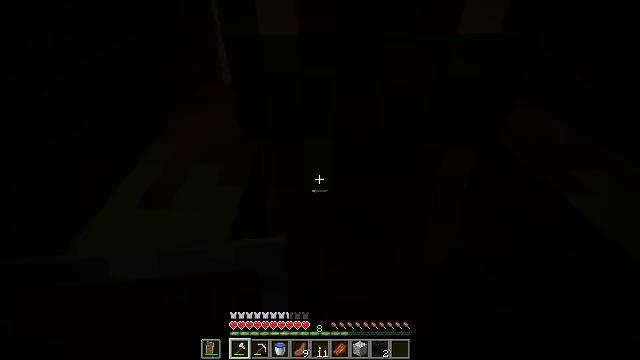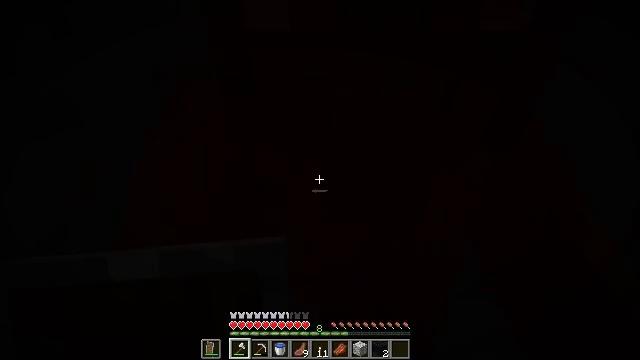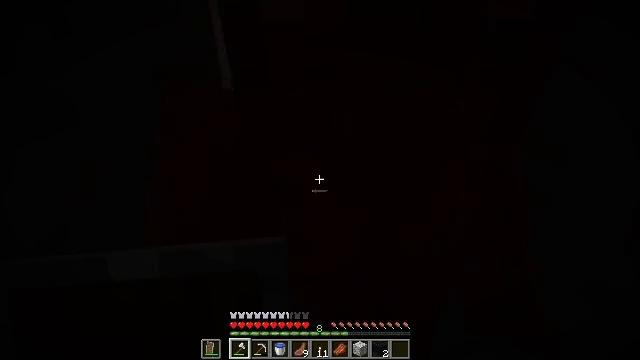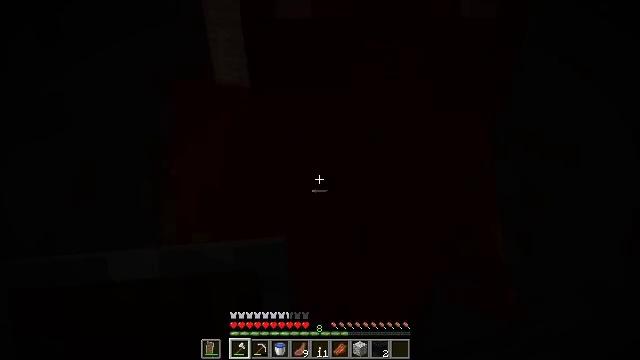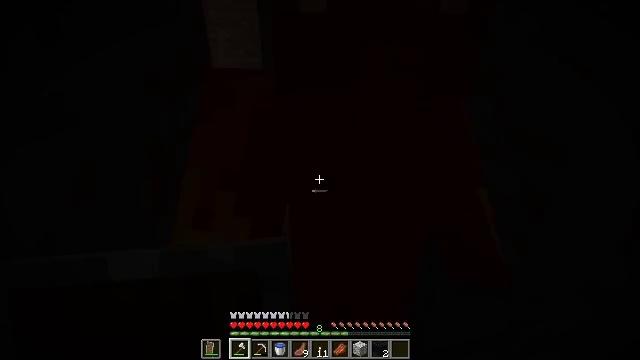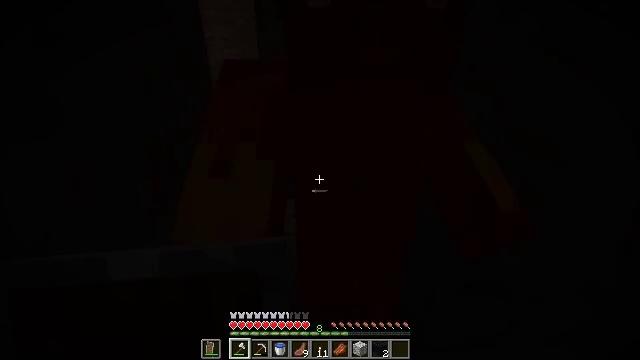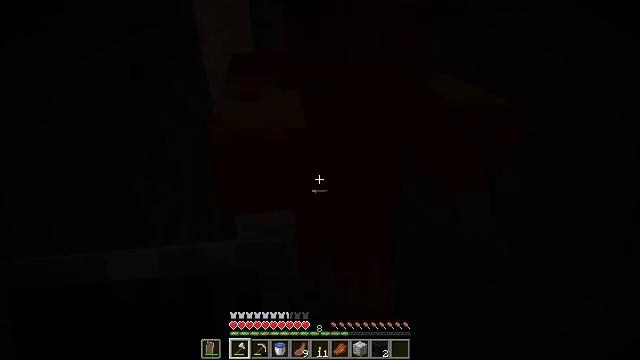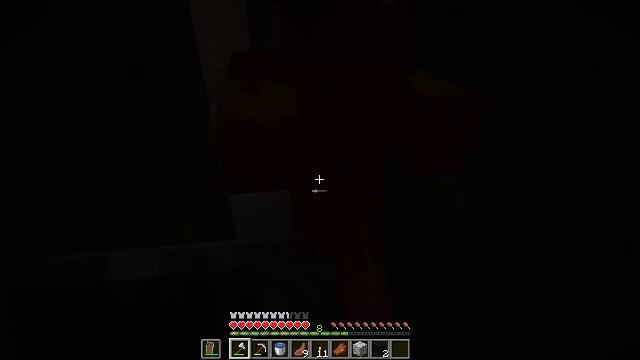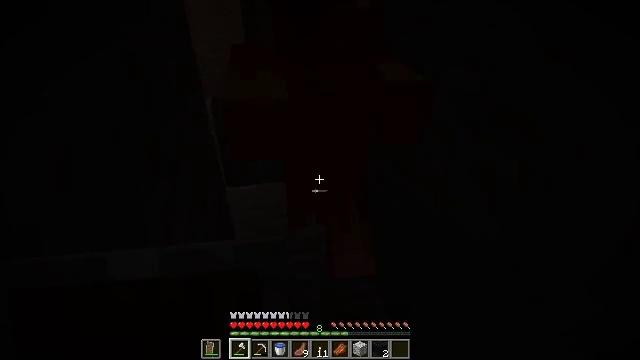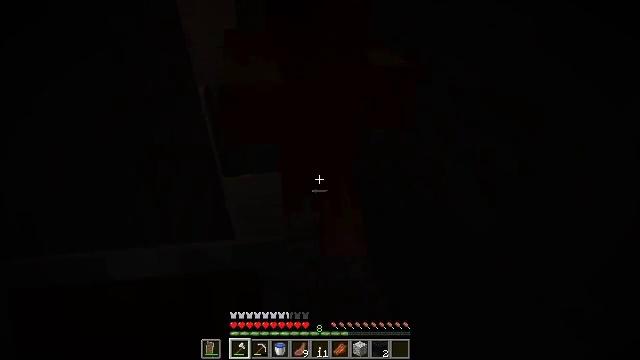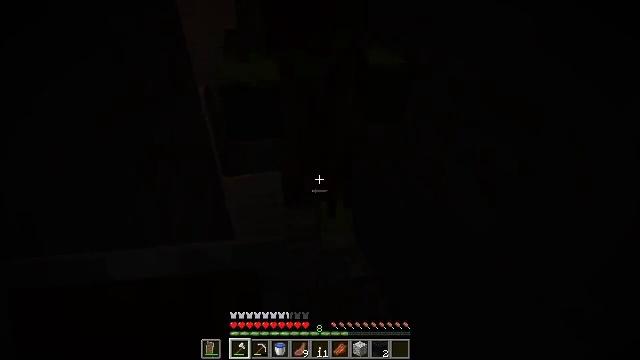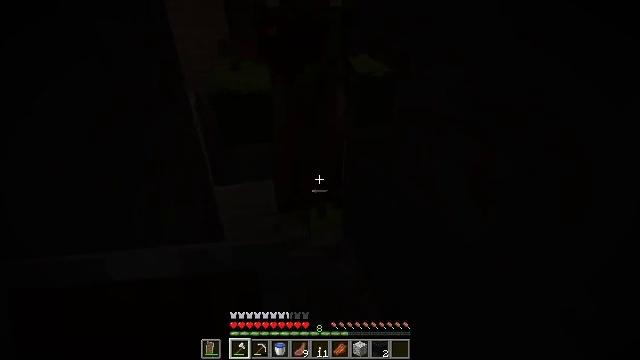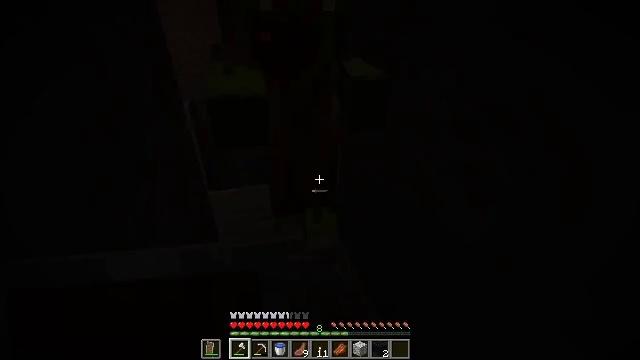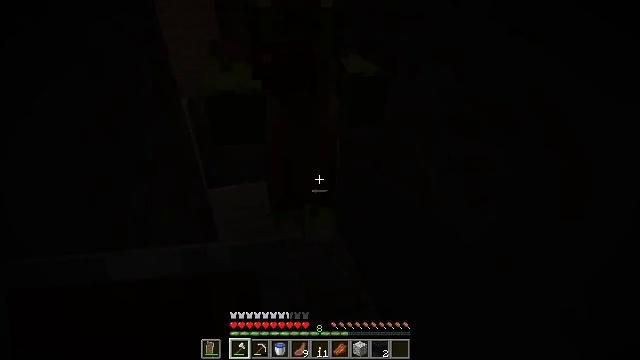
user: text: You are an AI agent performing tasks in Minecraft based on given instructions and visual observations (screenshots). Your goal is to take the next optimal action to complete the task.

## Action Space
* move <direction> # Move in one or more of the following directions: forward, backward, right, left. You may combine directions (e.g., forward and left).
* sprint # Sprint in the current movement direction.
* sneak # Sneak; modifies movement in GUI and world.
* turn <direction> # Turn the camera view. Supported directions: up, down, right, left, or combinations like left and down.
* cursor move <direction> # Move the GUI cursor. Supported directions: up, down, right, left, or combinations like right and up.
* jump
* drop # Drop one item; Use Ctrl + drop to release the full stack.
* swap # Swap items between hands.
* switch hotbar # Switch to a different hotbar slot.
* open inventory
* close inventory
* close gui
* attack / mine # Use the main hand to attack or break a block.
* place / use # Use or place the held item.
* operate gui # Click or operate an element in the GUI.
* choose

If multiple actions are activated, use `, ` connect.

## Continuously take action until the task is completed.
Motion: motion action
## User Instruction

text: Combat the zombie villager.
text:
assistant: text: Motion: attack / mine
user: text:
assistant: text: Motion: attack / mine
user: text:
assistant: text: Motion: turn right, attack / mine
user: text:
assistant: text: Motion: no_op
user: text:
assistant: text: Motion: no_op
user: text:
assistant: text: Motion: turn down
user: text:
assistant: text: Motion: no_op
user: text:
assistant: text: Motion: turn down
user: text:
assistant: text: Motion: turn right and down, attack / mine
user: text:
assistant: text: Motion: attack / mine
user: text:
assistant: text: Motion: turn right and up, attack / mine
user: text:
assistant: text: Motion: turn right
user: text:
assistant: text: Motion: attack / mine
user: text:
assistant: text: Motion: attack / mine